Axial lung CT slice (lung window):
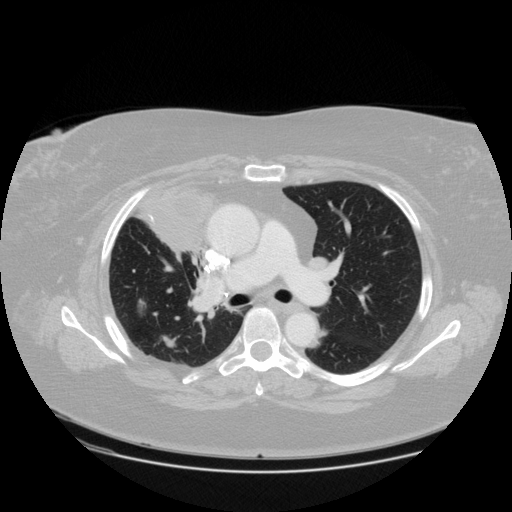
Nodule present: yes
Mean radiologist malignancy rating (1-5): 4.5